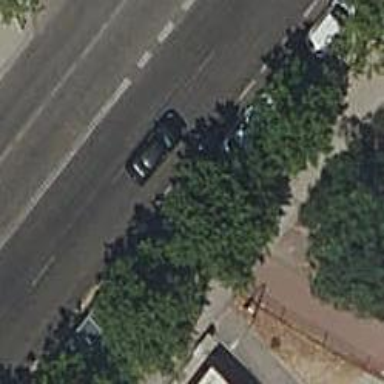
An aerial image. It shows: Sidewalk.